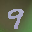
Label: 9